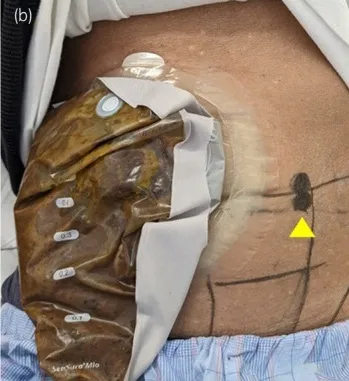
(b) A urinary stoma was planned for the left abdomen (arrowhead).
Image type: medical_photograph (other_medical_photograph)